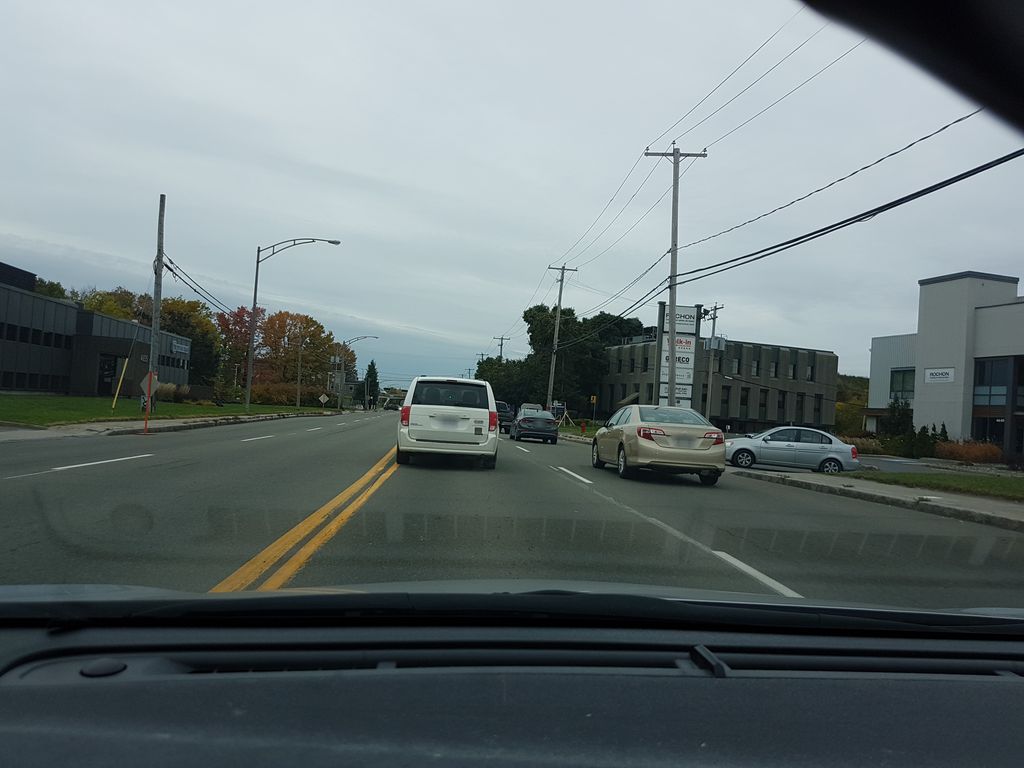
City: quebec_city